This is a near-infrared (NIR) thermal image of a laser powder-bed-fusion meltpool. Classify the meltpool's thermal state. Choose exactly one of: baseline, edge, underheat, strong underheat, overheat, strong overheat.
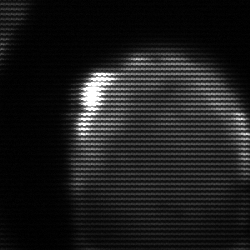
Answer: edge